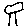
Label: tree